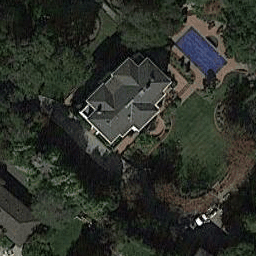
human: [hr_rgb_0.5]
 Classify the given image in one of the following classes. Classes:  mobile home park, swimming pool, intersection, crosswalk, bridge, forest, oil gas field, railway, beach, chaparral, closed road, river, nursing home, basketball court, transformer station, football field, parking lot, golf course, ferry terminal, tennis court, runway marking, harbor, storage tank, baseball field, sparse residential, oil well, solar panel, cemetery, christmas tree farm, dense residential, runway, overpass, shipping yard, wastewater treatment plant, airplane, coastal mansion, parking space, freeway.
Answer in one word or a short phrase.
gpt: sparse residential